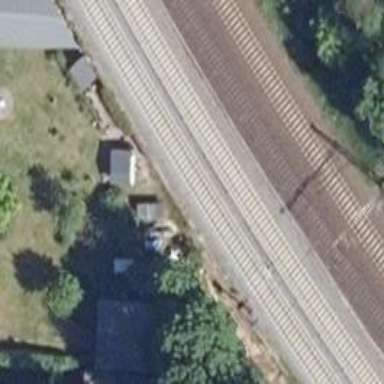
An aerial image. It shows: Railway signal.